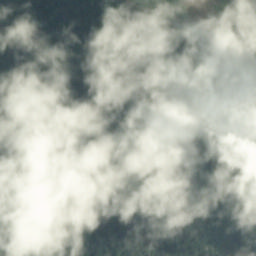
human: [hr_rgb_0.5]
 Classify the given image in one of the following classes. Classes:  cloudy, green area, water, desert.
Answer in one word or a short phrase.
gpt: cloudy